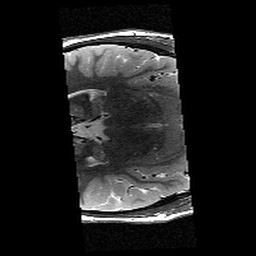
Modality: T2w
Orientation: axial
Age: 11
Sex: female
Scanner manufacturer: siemens
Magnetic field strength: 3 T
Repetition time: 9.23 s
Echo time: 0.067 s